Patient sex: F
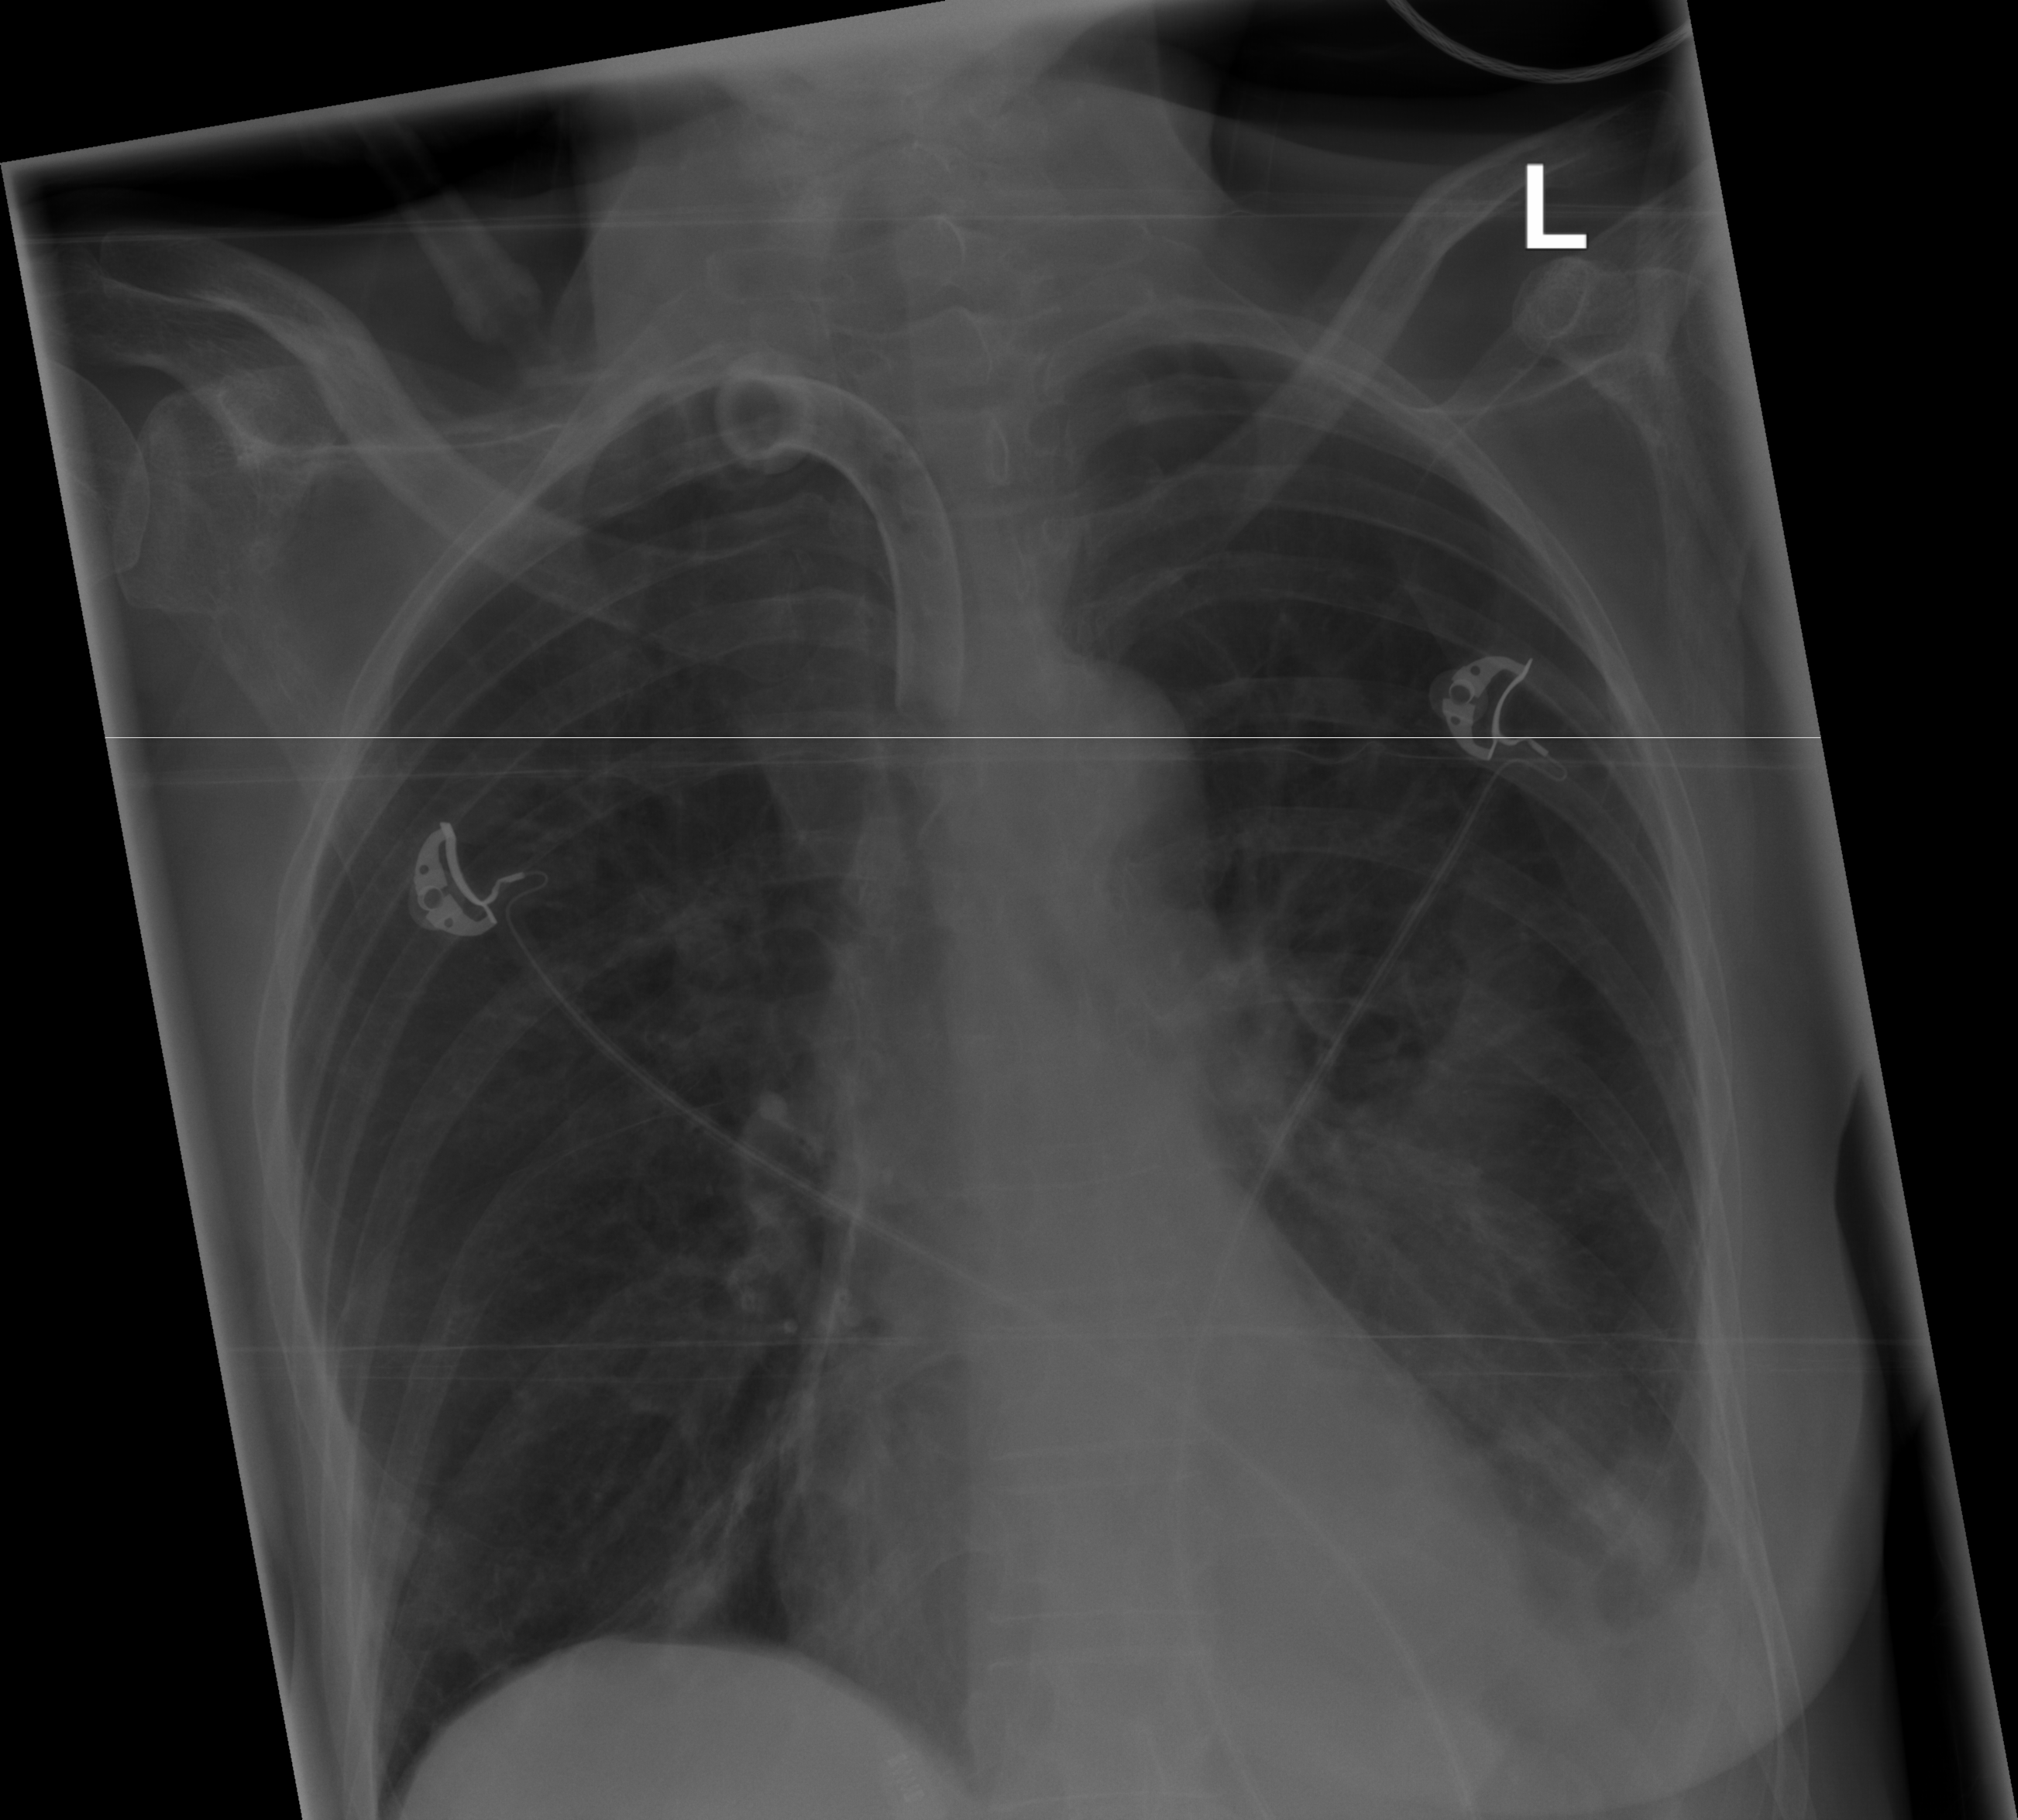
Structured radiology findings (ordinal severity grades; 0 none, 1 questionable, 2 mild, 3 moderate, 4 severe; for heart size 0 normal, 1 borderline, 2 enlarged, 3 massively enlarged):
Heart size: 0
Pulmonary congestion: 0
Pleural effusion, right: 0
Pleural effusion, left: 2
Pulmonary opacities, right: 0
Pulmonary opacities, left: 0
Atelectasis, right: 2
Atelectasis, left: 2